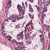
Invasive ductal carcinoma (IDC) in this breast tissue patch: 0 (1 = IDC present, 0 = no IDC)